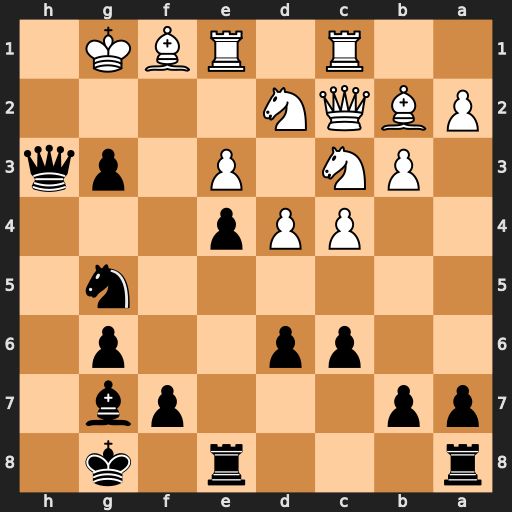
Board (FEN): r3r1k1/pp3pb1/2pp2p1/6n1/2PPp3/1PN1P1pq/PBQN4/2R1RBK1
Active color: b
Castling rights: -
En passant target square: -
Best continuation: Qh2#